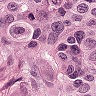
Metastatic tissue present: yes